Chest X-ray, PA view. Patient: 34 years old, sex F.
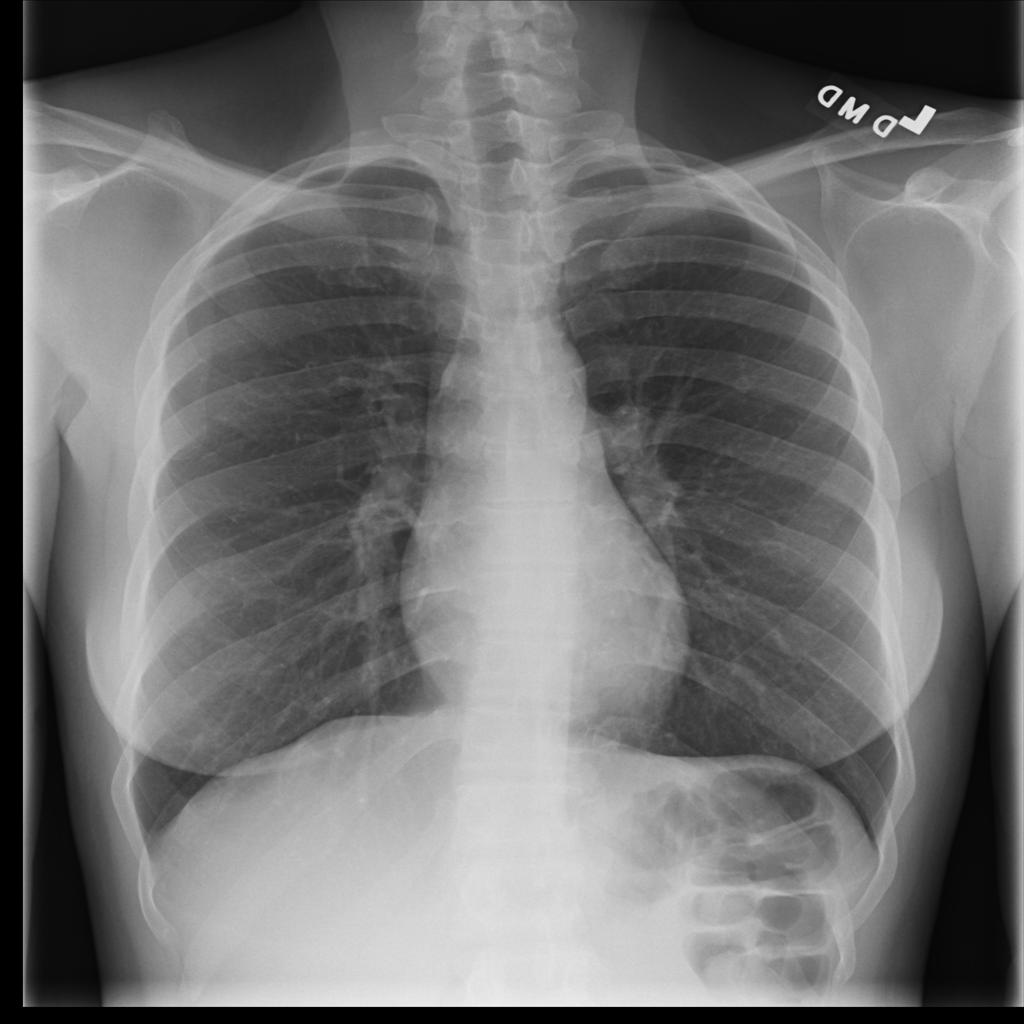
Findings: No Finding